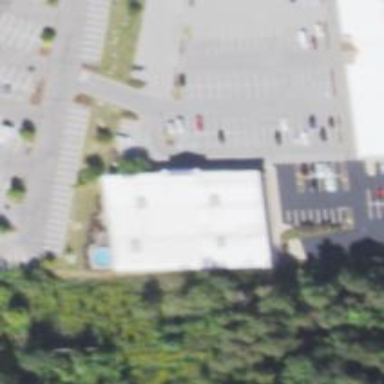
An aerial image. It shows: Swimming pool shop.